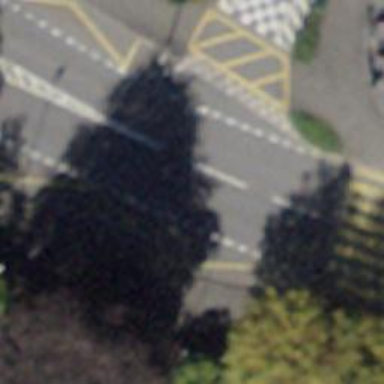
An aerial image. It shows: Bus stop with designated stop position for public transport.